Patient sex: M
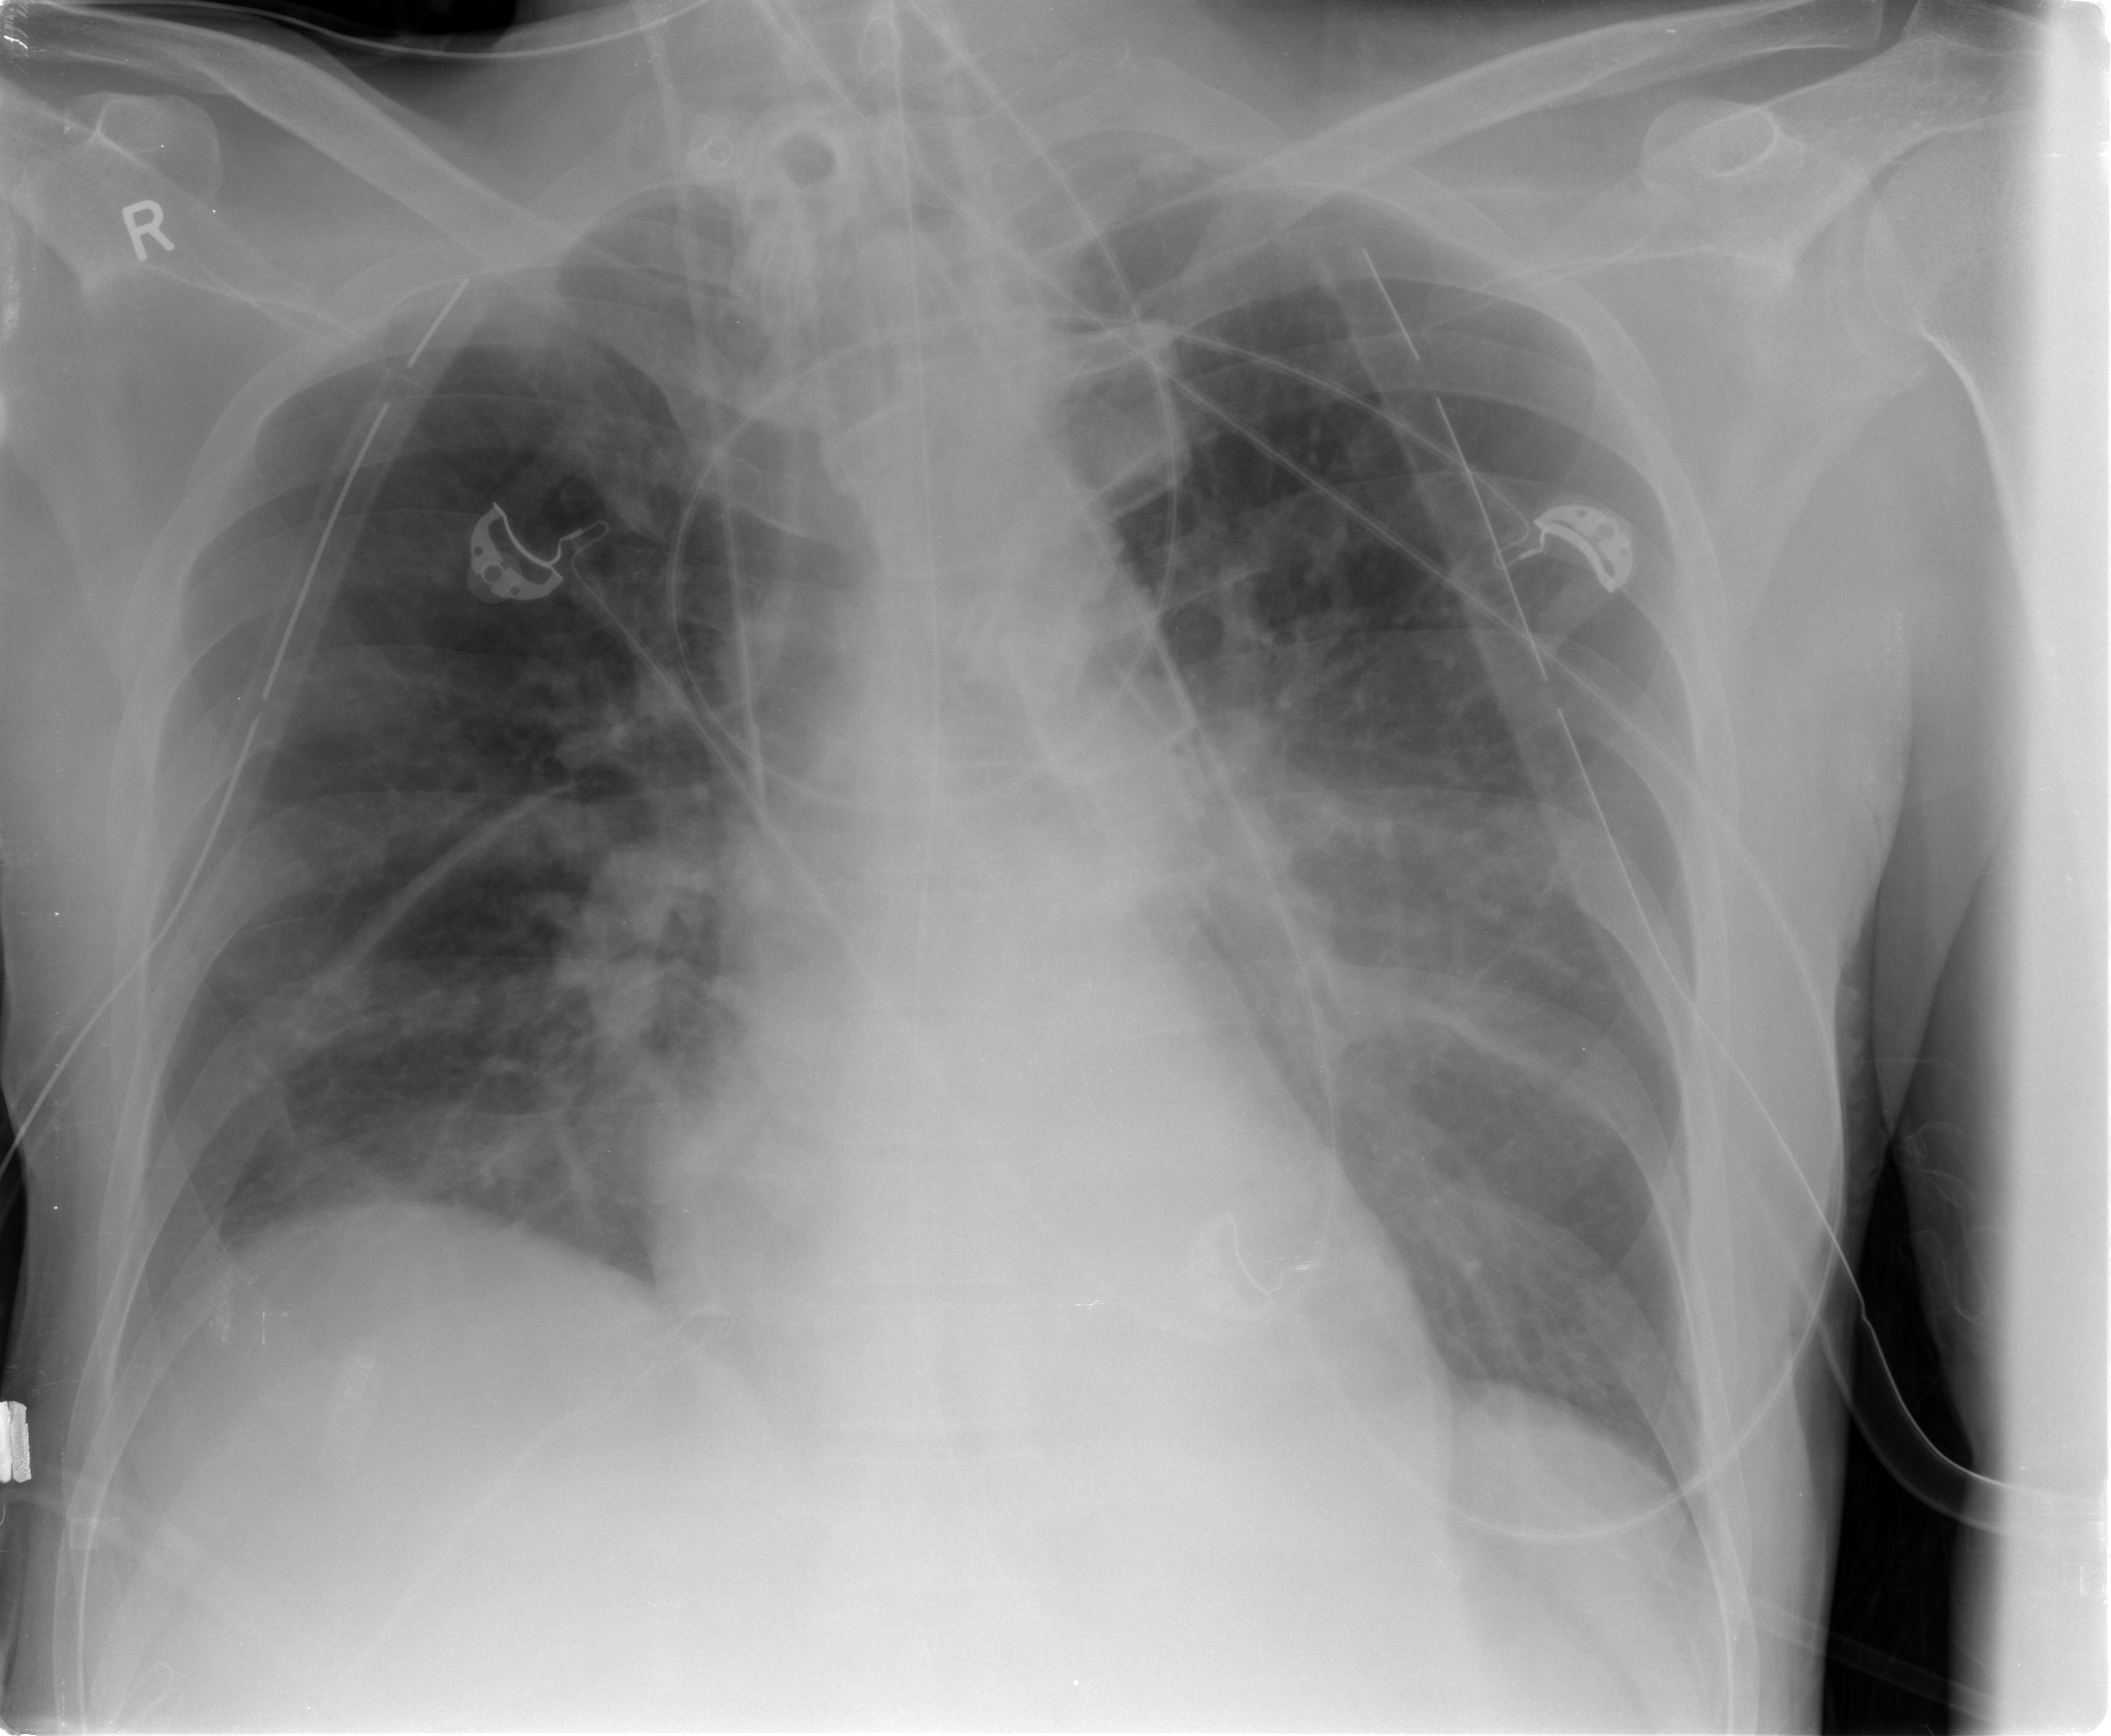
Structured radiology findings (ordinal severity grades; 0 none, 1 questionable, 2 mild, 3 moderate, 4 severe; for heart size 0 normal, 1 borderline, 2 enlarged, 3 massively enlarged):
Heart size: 0
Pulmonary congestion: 0
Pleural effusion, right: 0
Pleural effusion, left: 0
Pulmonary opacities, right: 2
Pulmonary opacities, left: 2
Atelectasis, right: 2
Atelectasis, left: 2